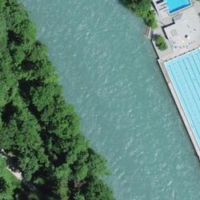
EUNIS habitat code: 15
Species observed at this site:
Limax maximus